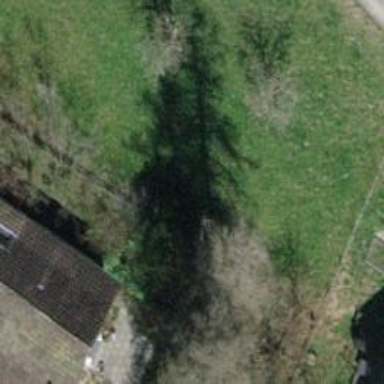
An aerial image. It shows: Single tag "natural: tree."